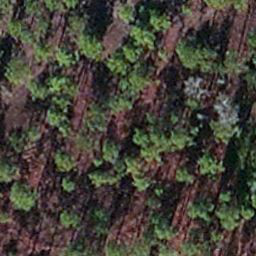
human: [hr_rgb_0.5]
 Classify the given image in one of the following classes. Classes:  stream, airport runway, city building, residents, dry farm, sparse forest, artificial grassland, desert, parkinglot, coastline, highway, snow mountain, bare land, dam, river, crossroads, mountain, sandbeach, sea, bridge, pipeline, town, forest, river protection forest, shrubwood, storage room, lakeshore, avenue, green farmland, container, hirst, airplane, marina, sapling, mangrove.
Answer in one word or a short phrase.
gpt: sapling